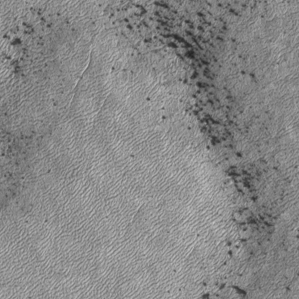
Label: frost